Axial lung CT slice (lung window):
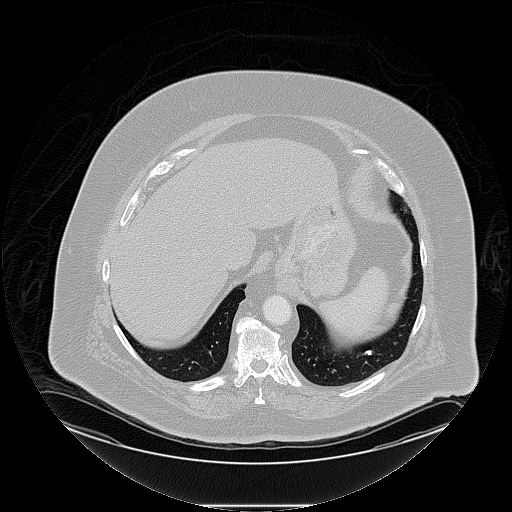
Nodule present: yes
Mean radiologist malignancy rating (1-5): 1.333